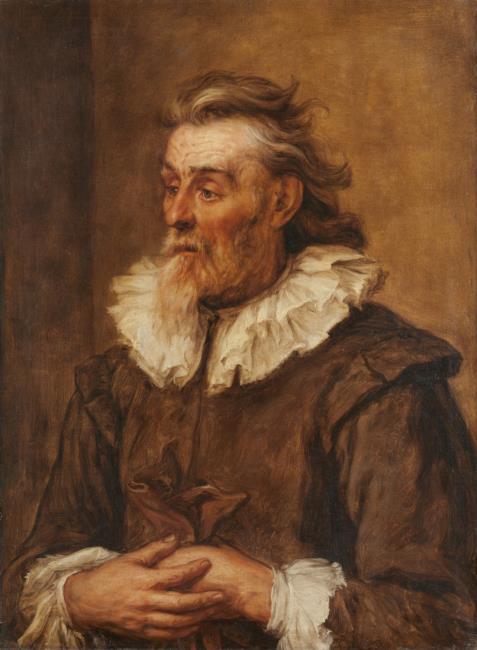
Title: Portrait of an unknown man
Artist: Anthony van Dyck
Earliest date: 1626
Latest date: 1632
Genre: painting
Iconography: Gloves
Keywords: man's portrait, half-length, head to the left, body facing left, looking away, medium-length hair (men's hairstyle), moustache, goatee, floppy ruff, glove/gloves in hand